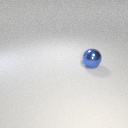
large blue metal sphere